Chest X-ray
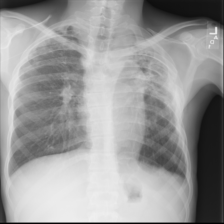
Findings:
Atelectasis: negative
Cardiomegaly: negative
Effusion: negative
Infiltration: negative
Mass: negative
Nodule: negative
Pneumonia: negative
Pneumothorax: negative
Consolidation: negative
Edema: negative
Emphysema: negative
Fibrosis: positive
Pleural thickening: negative
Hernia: negative